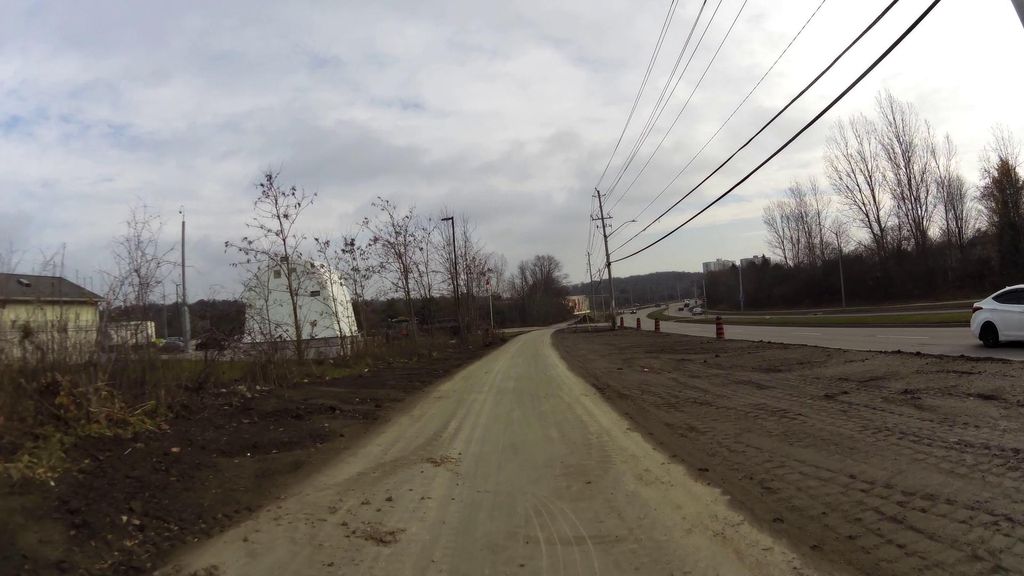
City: kitchener-waterloo